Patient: sex M, age 83
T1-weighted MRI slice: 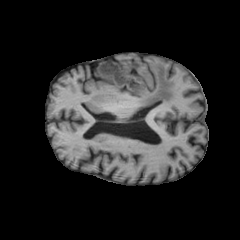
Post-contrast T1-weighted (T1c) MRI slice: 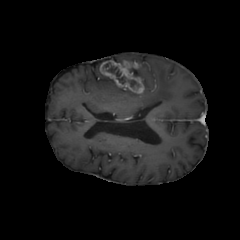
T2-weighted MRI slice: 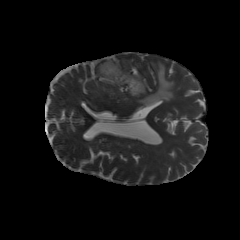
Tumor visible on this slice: yes
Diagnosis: Glioblastoma, IDH-wildtype
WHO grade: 4